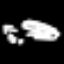
Label: frog